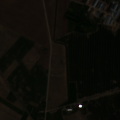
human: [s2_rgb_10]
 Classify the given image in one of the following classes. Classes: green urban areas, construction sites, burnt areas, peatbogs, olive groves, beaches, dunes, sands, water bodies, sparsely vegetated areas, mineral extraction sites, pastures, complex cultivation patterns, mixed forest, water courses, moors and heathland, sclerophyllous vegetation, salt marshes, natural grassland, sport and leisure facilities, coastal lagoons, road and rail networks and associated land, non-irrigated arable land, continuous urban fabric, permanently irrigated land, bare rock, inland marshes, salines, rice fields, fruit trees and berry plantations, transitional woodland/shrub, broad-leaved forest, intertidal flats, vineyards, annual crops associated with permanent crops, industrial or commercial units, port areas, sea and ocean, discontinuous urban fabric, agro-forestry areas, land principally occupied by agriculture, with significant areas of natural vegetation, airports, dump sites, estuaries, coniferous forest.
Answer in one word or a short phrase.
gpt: discontinuous urban fabric, non-irrigated arable land, complex cultivation patterns